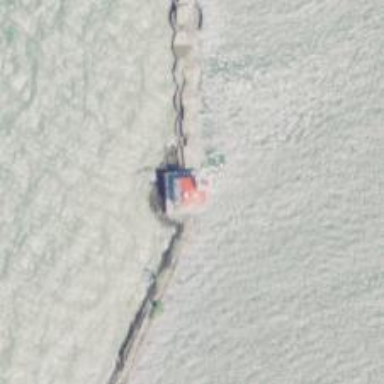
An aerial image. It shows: Lighthouse.